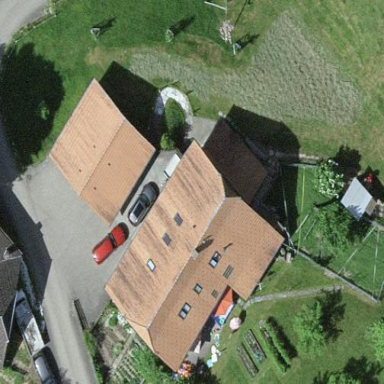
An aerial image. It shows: Residential building.